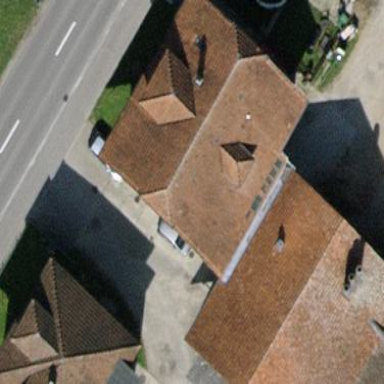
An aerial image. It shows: Stable building.